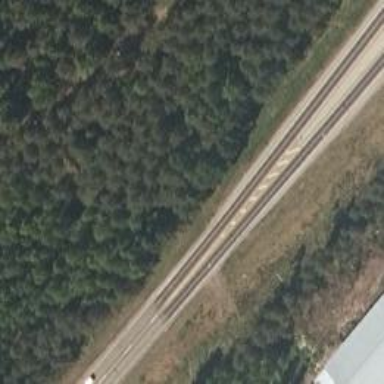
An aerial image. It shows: Trunk highway.